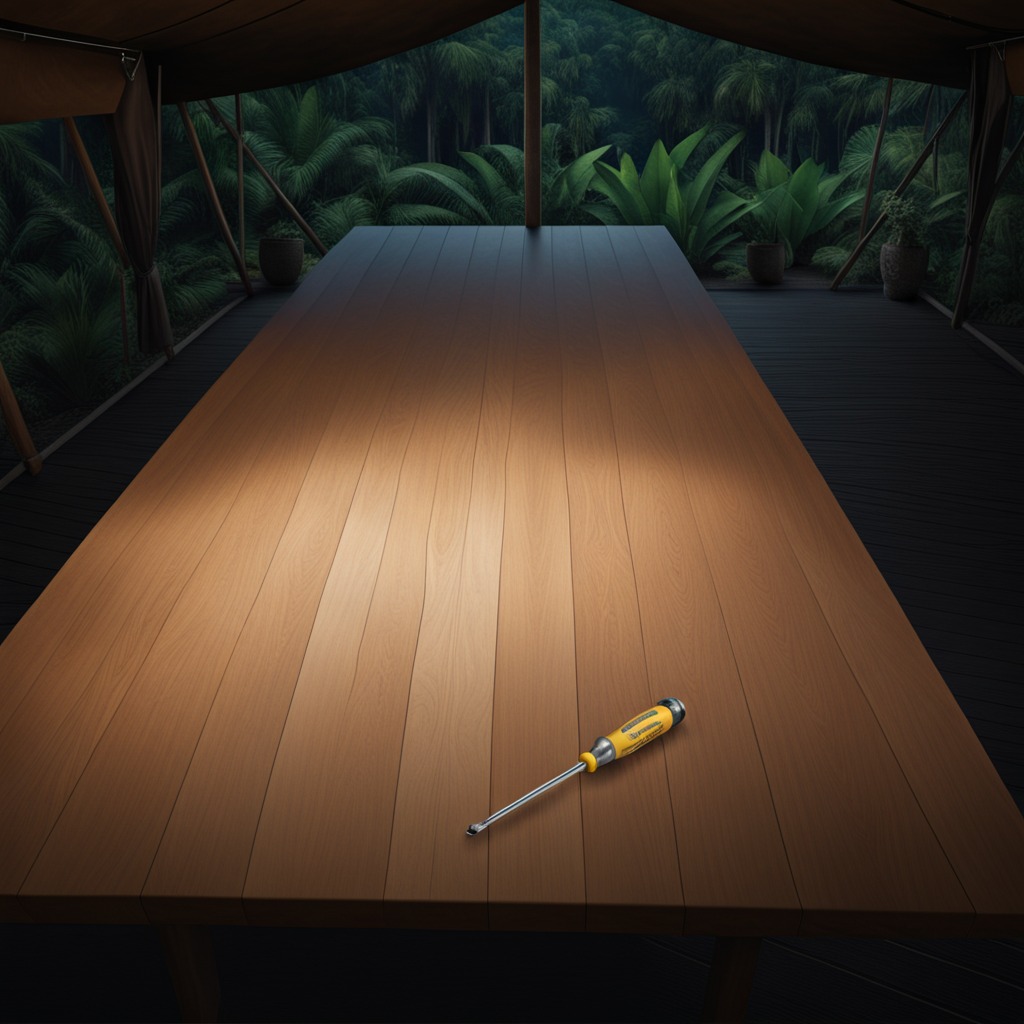
A screwdriver lying on a wooden table inside a jungle field workshop tent at night with soft shadows worn but